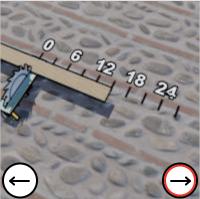
Task: length
Answer: 15
First scale value: 6.0